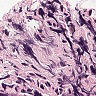
Metastatic tissue present: no